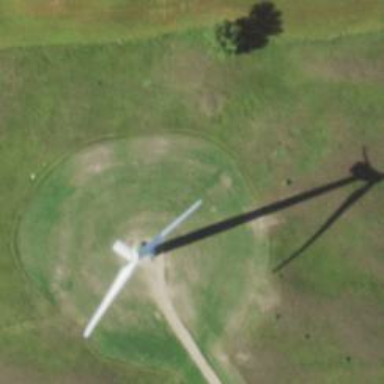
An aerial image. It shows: Wind turbine generator that utilizes wind as its source for generating electricity. It is of the horizontal axis type.